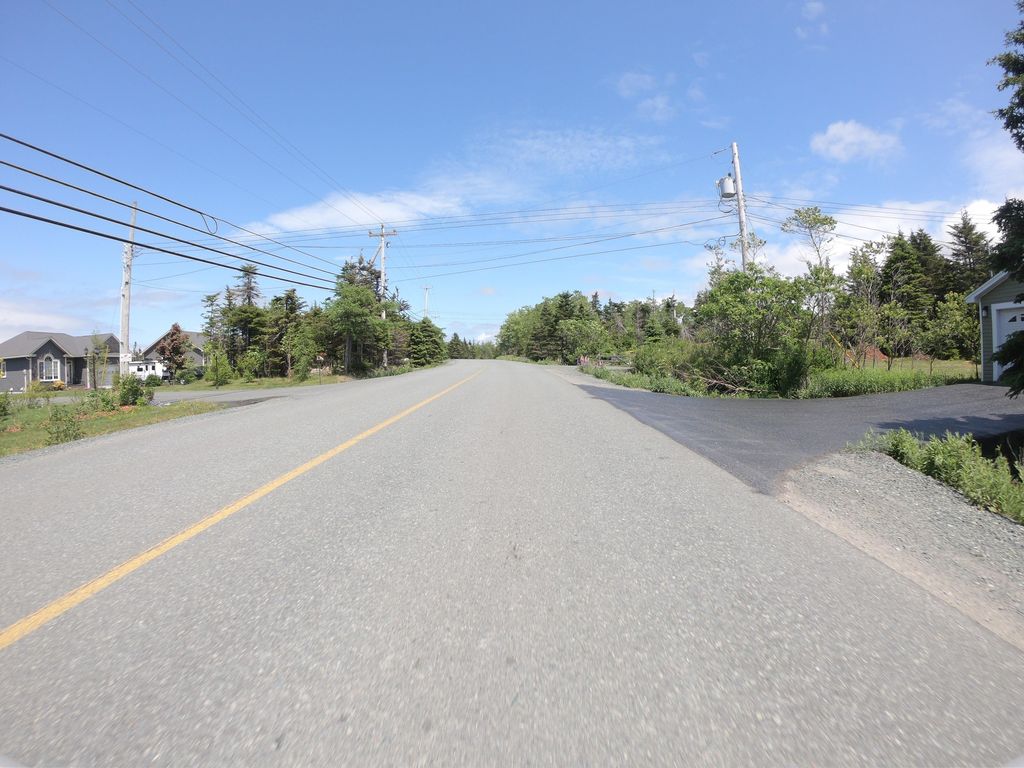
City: st_johns